Field crop: maize
Growth stage: 1
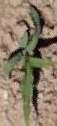
Species: maize